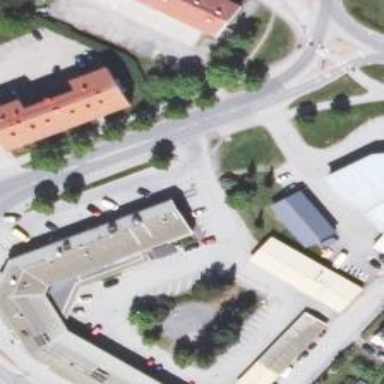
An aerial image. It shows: Post office.